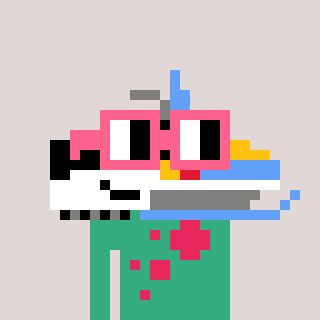
a pixel art character with square pink glasses, a snowmobile-shaped head and a teal-colored body on a warm background